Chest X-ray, PA view. Patient: 49 years old, sex M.
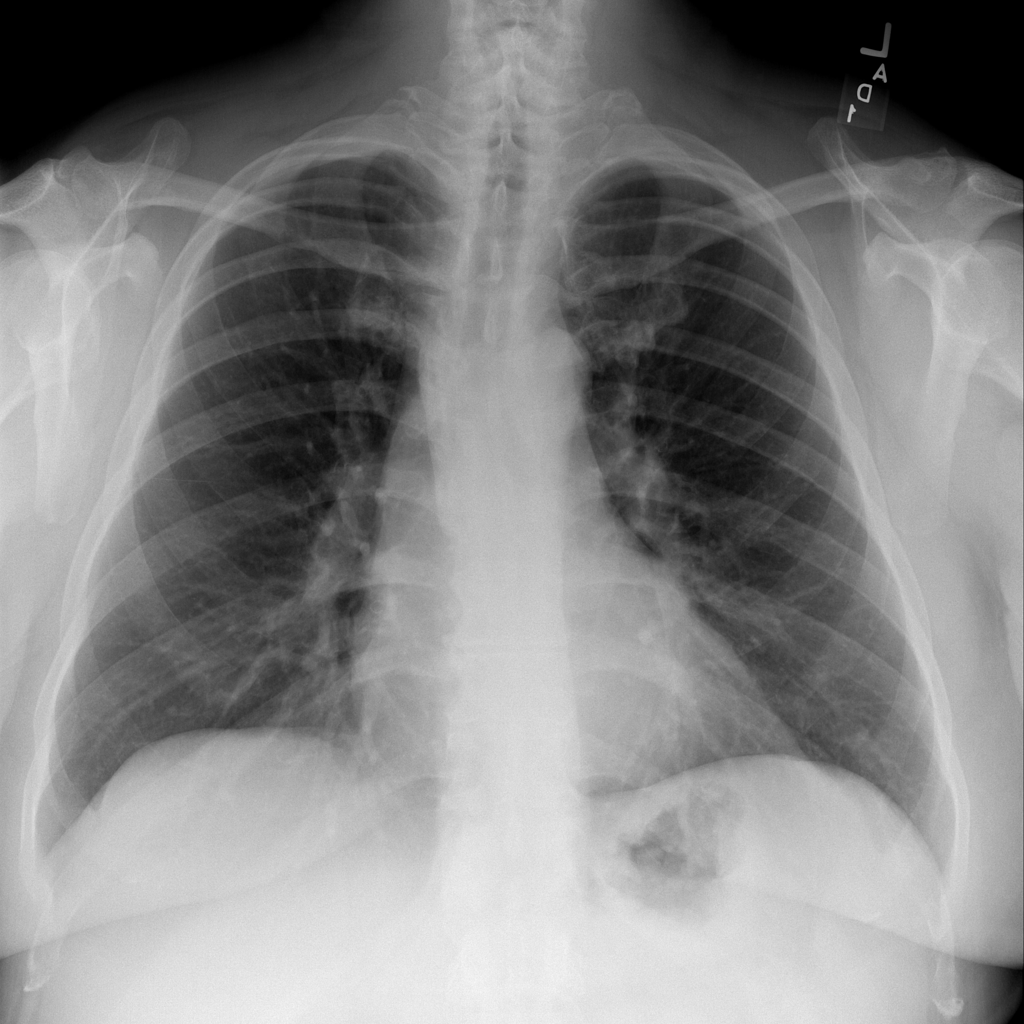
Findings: No Finding